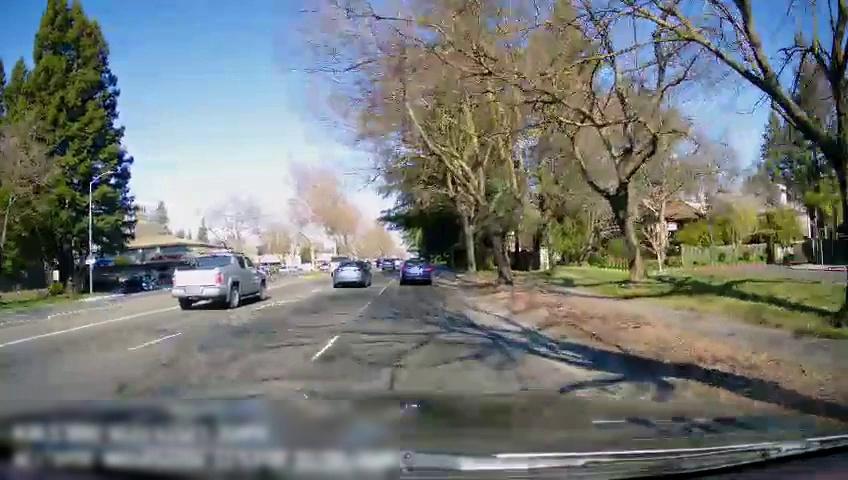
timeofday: Day
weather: Sunny
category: Drivable Space
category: Drivable Space
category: Vehicles | Truck
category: Vehicles | Car
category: Vehicles | Car
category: Vehicles | Truck
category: Vehicles | Car
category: Vehicles | Car
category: Lanes | Alternate Lane
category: Lanes | Alternate Lane
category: Lanes | Current Lane